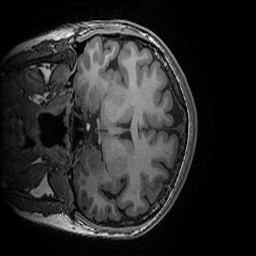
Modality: T1w
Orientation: coronal
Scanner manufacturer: ge
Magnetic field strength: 3 T
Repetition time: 0.008156 s
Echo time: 0.00318 s